Question: An image processing applications runs fast on the simulator, but is on a real device (iPhone 4GS).
When running the application under "instruments", I see the following call tree:

Note that the calls within the red circle are reported to take almost all of the CPU time of the method.
The method in question is a class method (not an instance method), with the following code:
'''
@implementation Line2F
+ (CGFloat)signTested:(Point2F *)tested p1:(Point2F *)p1 p2:(Point2F *)p2
{
return [Line2F signTestedX:tested.x testedY:tested.y
p1x:p1.x p1y:p1.y
p2x:p2.x p2y:p2.y];
}
+ (CGFloat)signTestedX:(CGFloat)testedX testedY:(CGFloat)testedY
p1x:(CGFloat)p1x p1y:(CGFloat)p1y
p2x:(CGFloat)p2x p2y:(CGFloat)p2y
{
return (testedX - p2x) * (p1y - p2y) - (p1x - p2x) * (testedY - p2y);
}
@end
'''
Can anyone explain why is most of the CPU time is spent on '[NSObject release]' and '[NSObject retain]'?
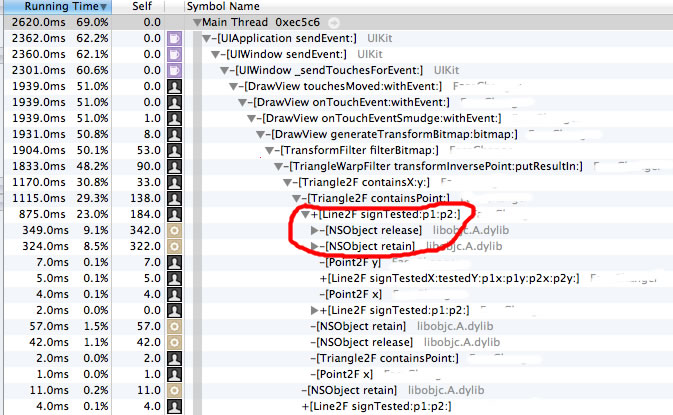
Answer: If it doesn't know any better ARC will retain all the arguments to a method and release them when the method exits (see <URL>.
You should be able to avoid this by annotating the arguments to '+signTested:p1:p2:' with either '__weak' or '__unsafe_unretained', per your needs.